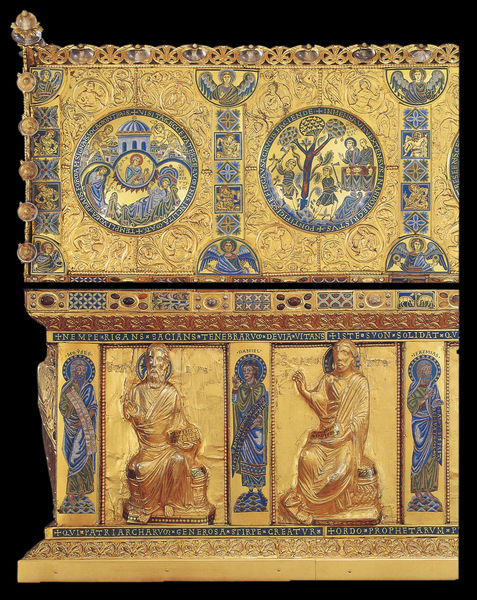
Titel: Heribertschrein
Standort: Köln, Neu St. Heribert (EU - D - NRW)
Schlagwörter: baum, blau, blätter, flügel, kopf, mann, umhang, weiß, gelb, menschen, sitzen, frau, holz, männer, schwarz, säule, rot, muster, ornament, alt, bart, zweige, kirche, gewand, gold, sitzend, edelsteine, rund, engel, statue, relief, schrift, figuren, könig, thron, inschrift, ornamente, foto, fotografie, truhe, vergoldet, orient, text, stück, heiligenschein, christus, jesus, antik, segnen, heilige, jünger, szenen, email, schrein, reliquie, verzierungen, latein, segensgestus, relikt, evangelisten, alte schachtel, relikte